Field crop: maize
Growth stage: 1
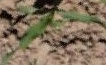
Species: maize